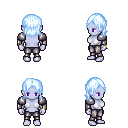
a pixel art fantasy rpg character, female body template, dark elf, purple skin, steel arm armor, metal pants, white cyan long bangs hairstyle, bracelets, four views (front, back, left, right), 2x2 character sprite sheet, small pixel art, hard edges, no anti-aliasing